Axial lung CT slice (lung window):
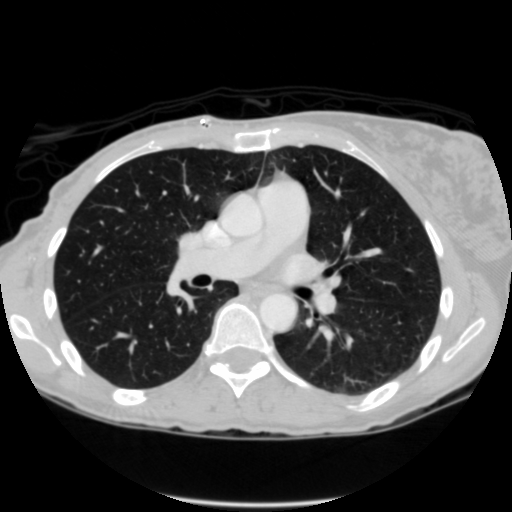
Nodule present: no